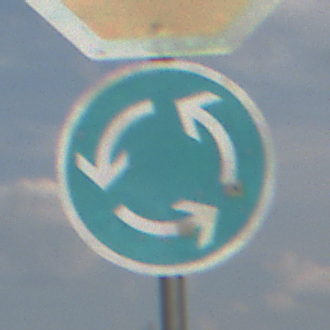
Verkehrszeichen: Kreisverkehr
Zusatzzeichen oben: Stop
Umgebung: Outdoor, Nature
Tageszeit: MorningAfternoon
Wetter: PartlyCloudy
Licht: Natural
Jahreszeit: NotSpecified
Kontrast: HighContrast